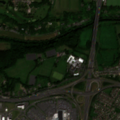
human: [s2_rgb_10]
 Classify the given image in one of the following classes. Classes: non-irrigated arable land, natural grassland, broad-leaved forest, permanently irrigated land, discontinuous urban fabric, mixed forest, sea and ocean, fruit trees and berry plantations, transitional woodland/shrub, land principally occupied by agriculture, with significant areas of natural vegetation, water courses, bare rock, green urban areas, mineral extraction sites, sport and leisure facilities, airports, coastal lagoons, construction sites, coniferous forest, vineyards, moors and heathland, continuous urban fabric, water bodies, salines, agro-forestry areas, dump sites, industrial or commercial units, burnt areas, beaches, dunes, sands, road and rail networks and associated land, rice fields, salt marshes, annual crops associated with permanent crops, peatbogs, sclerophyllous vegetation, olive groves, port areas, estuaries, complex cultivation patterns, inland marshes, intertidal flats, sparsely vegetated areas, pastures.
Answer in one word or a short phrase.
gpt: discontinuous urban fabric, industrial or commercial units, road and rail networks and associated land, green urban areas, sport and leisure facilities, broad-leaved forest